Chest X-ray:
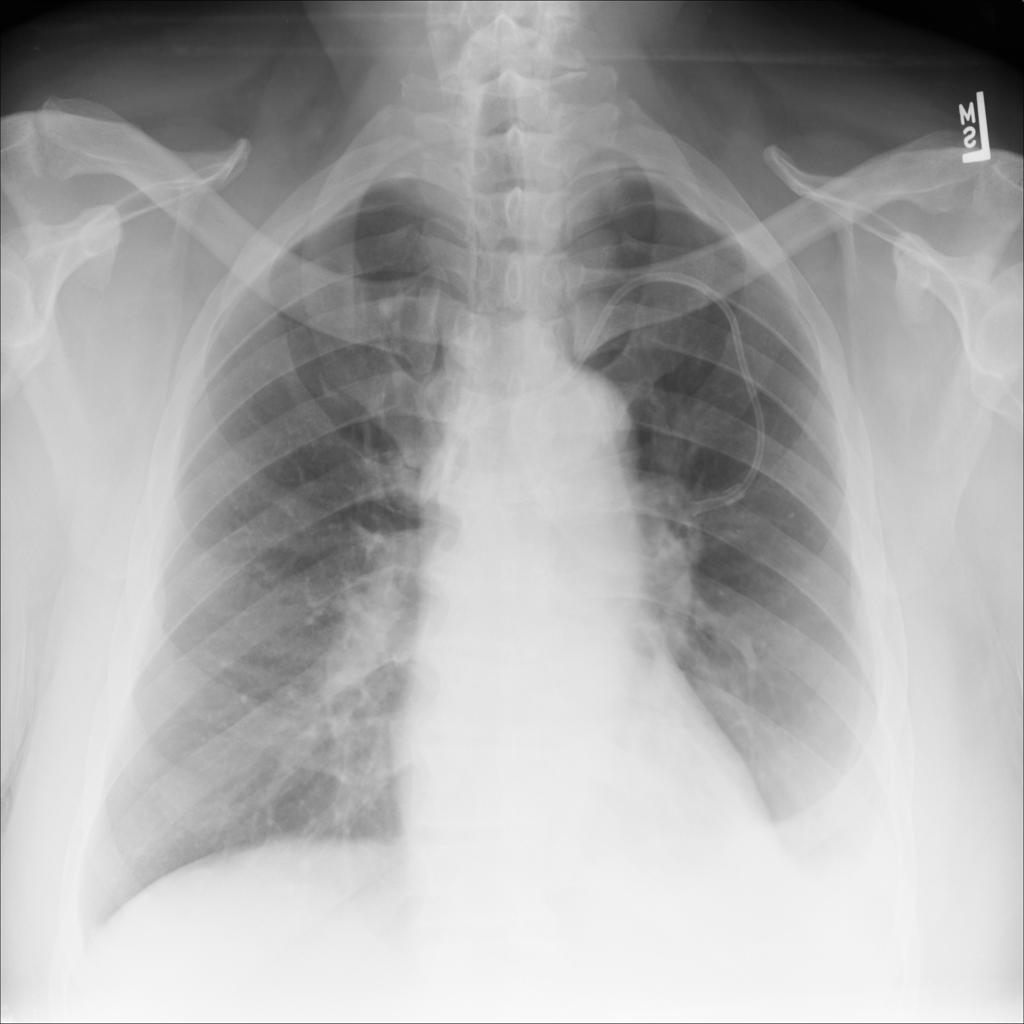
Findings: Effusion
No abnormal finding: no